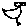
Label: bird